Interaction volume radius: 10 \u00c5
Interaction volume height: 20 \u00c5
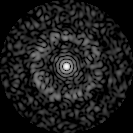
Disorder parameter: 0.835